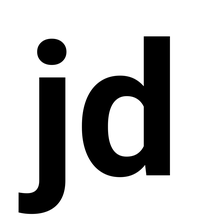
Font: Roboto_Bold